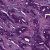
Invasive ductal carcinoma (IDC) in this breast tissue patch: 1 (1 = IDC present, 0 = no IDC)